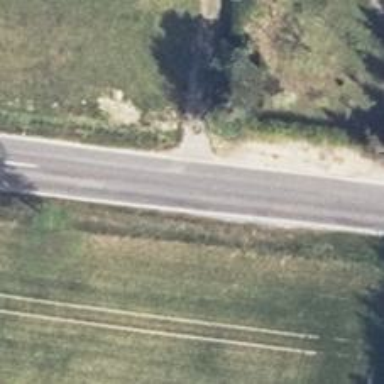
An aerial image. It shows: Secondary road with asphalt surface.